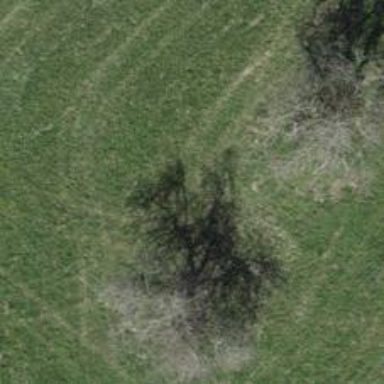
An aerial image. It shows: Single tag "natural: tree."